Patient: sex F, age 64
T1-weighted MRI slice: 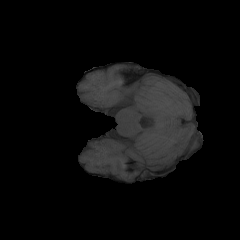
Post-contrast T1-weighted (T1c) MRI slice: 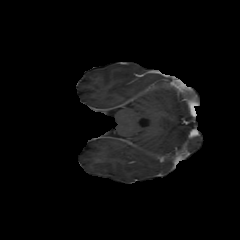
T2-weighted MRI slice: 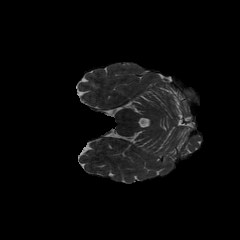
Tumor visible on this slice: no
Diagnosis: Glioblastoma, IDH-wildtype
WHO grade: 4